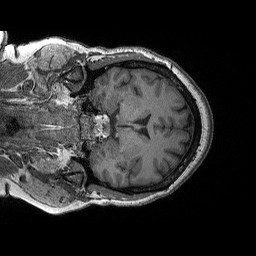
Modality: T1w
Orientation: coronal
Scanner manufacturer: siemens
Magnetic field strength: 3 T
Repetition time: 2.3 s
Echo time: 0.00298 s